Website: lowes
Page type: customer-info-address
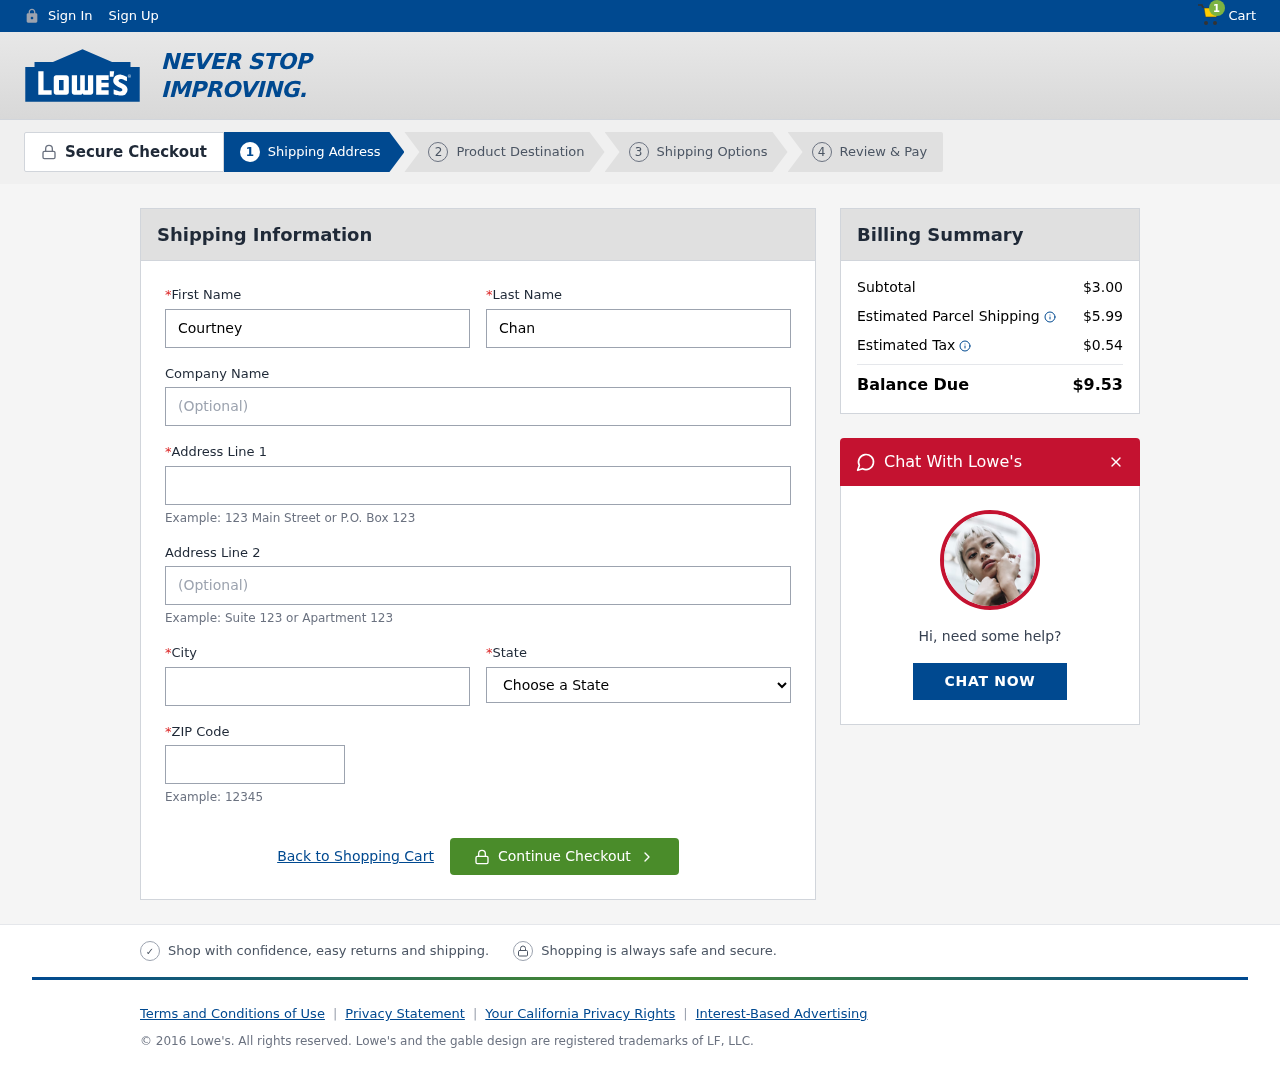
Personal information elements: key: PII_CITY
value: Lake Erik
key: PII_FIRSTNAME
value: Courtney
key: PII_LASTNAME
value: Chandler
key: PII_POSTCODE
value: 74509
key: PII_STATE
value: Alaska
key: PII_STREET
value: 51524 Riddle Mountains Apt. 554
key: PII_STREET2
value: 534 Thomas Mountains
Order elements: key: ORDER_NUM_ITEMS
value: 1
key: ORDER_SUBTOTAL
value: $3.00
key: ORDER_SHIPPING_COST
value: $5.99
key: ORDER_TAX
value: $0.54
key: ORDER_TOTAL
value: $9.53